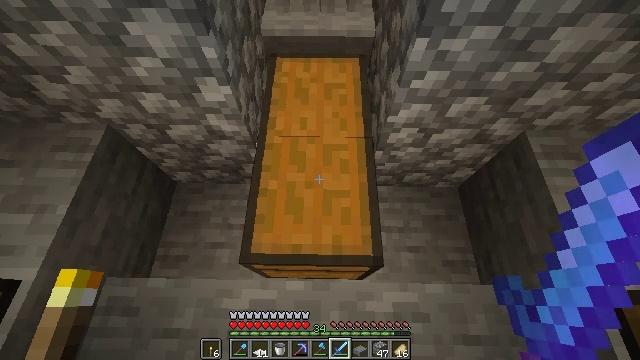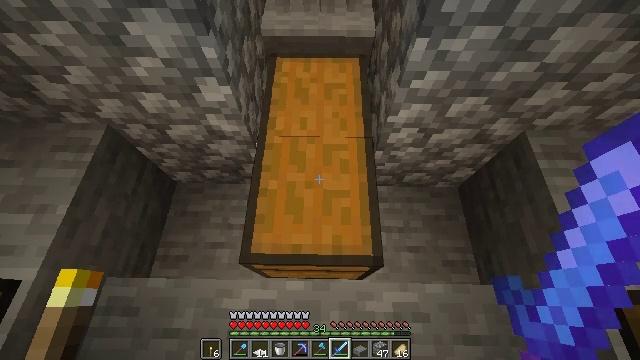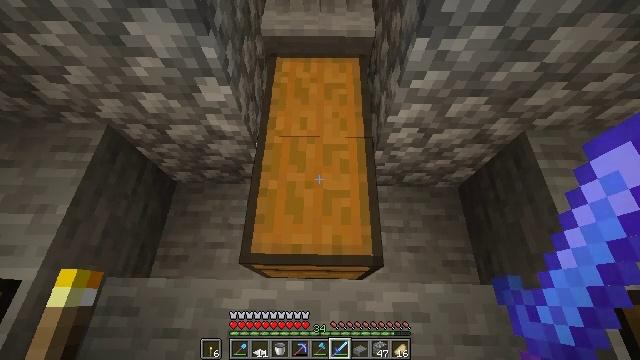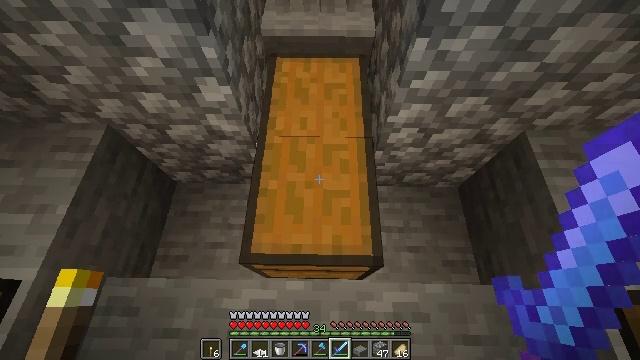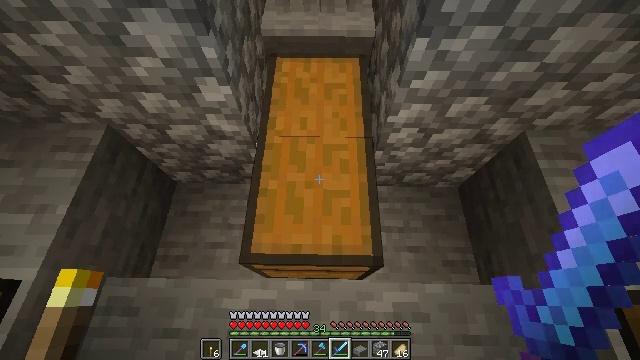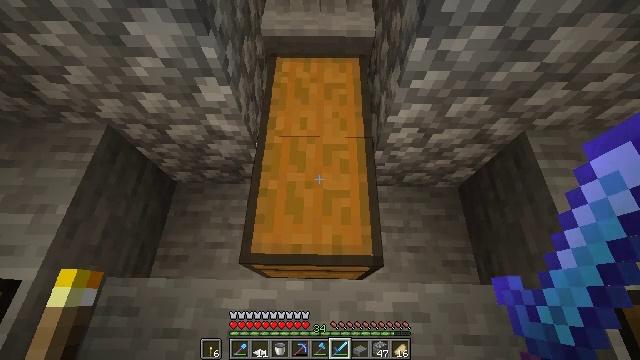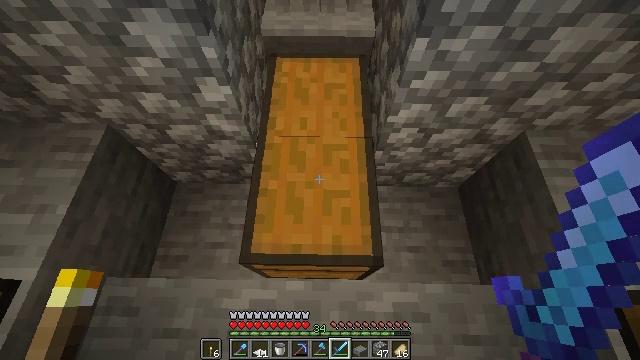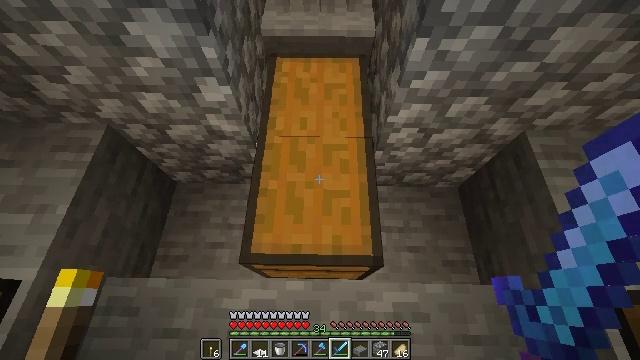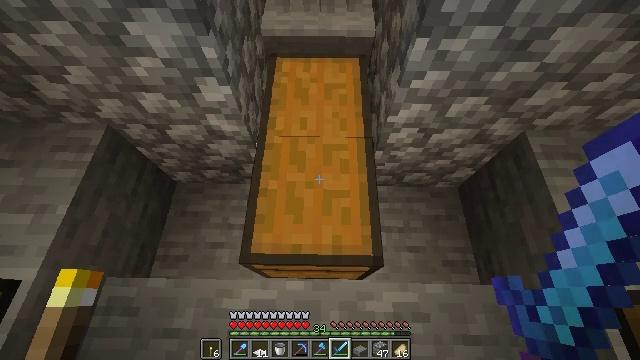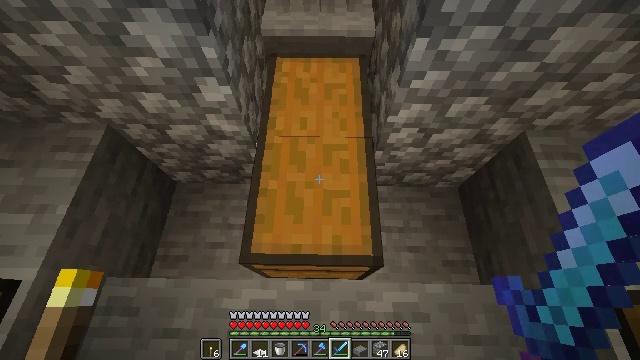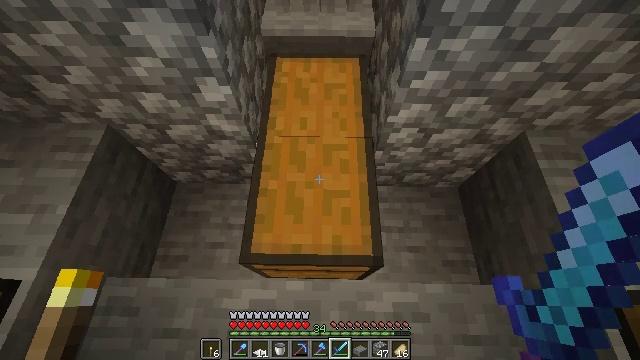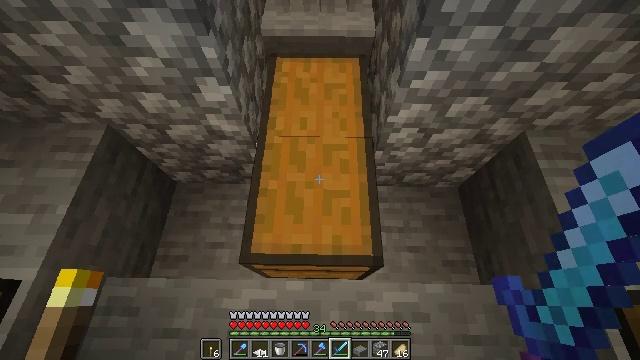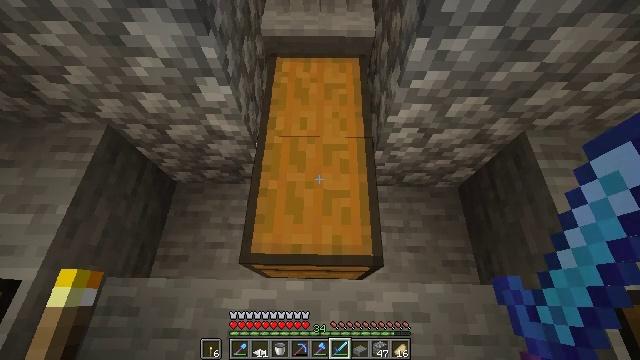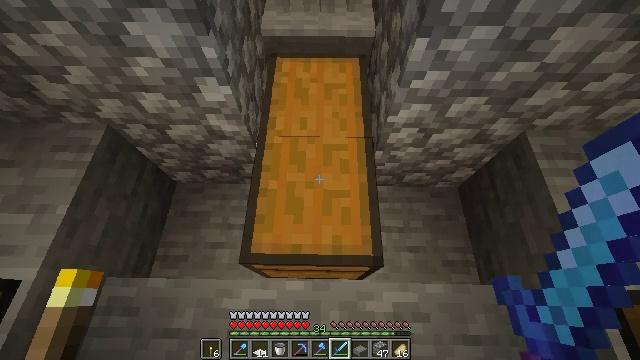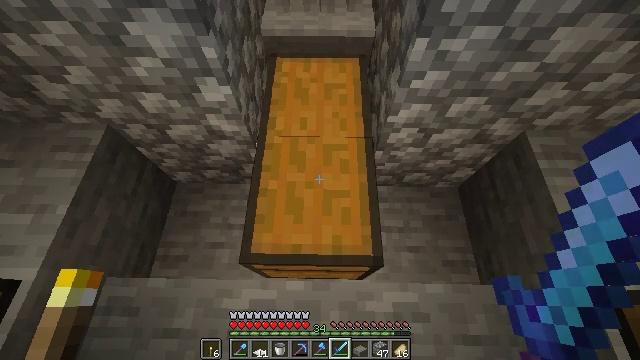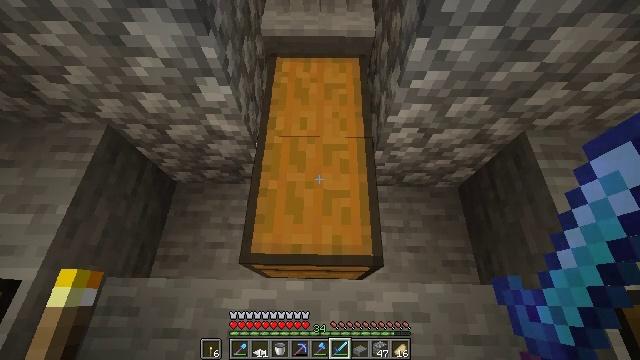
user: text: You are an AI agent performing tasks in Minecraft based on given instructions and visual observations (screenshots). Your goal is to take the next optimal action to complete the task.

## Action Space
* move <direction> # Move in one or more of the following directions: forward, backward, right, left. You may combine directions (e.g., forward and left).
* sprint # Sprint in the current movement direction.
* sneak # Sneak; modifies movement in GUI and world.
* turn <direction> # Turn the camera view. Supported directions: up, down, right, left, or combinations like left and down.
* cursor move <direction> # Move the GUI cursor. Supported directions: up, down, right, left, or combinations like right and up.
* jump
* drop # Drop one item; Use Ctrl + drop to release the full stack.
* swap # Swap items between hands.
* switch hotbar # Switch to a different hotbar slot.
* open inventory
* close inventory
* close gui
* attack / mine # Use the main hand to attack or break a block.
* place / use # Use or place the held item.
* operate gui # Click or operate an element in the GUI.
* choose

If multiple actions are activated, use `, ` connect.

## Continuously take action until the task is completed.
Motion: motion action
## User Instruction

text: Remove a diamond sword from the inventory.
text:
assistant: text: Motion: no_op
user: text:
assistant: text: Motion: no_op
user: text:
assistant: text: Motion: no_op
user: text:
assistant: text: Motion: no_op
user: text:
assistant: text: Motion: no_op
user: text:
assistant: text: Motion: no_op
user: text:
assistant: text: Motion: no_op
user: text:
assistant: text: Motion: no_op
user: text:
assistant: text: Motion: no_op
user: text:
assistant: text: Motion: no_op
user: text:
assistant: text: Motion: no_op
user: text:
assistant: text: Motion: no_op
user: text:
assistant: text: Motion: no_op
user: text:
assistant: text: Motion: no_op
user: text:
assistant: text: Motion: no_op
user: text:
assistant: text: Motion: no_op
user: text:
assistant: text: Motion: no_op
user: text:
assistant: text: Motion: no_op
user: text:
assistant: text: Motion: no_op
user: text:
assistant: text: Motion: no_op
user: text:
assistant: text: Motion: no_op
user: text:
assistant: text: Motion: no_op
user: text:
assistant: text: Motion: no_op
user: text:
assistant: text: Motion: no_op
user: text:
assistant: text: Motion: no_op
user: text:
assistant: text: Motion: no_op
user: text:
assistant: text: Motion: no_op
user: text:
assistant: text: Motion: no_op
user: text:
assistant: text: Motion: no_op
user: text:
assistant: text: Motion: no_op